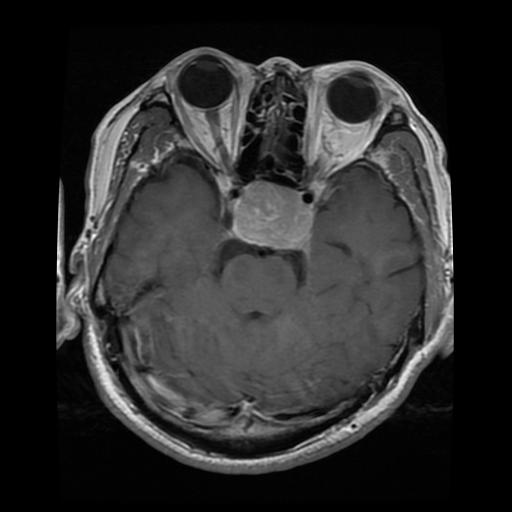
Label: pituitary